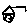
Label: house